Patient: sex M, age 45
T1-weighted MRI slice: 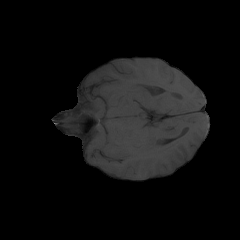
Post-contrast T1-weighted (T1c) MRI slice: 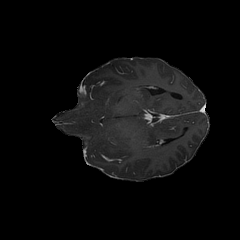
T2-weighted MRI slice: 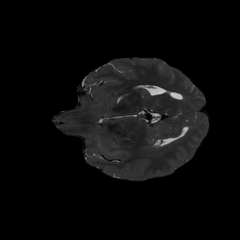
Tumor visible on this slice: yes
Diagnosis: Astrocytoma, IDH-mutant
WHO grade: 3